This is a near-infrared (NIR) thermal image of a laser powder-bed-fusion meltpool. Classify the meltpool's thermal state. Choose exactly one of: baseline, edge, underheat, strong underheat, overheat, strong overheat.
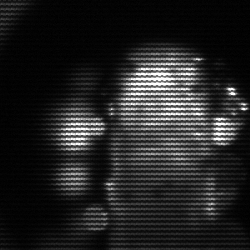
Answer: strong underheat